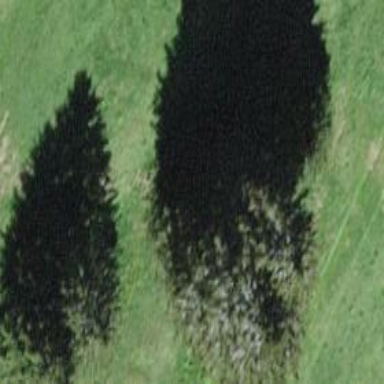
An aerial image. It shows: Needle-leaved tree in its natural environment.